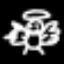
Label: angel